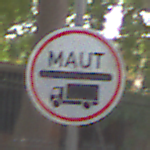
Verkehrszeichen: Mautpflicht
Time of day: MorningAfternoon
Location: Outdoor (Urban)
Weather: Overcast
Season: NotSpecified
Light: Natural